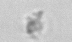
Label: detritus